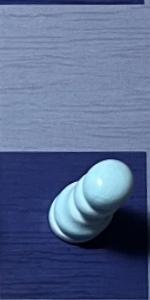
Label: Pawn_White